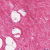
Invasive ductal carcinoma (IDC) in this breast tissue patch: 0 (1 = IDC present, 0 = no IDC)